Question: This is my 'index.jsp' :
'''
<!DOCTYPE html>
<html>
<head><title>Bank application</title>
<link rel="stylesheet"
href="./css/styles.css"
type="text/css"/>
</head>
<body>
<table class="title">
<tr><th>Bank application</th></tr>
</table>
<br/>
<fieldset>
<legend>Bank Account Balance</legend>
<form action="show-balance">
Customer ID (id001, id002, id003):
<input type="text" name="customerId"/><br/>
<input type="submit" value="Show Balance"/>
</form>
</fieldset>
<br/>
<fieldset>
<legend>Random Number</legend>
<form action="random-number">
Range: <input type="text" name="range"><br/>
<input type="submit" value="Show Number">
</form>
</fieldset>
<br/>
<fieldset>
<legend>Registration</legend>
<form action="register">
First name: <input type="text" name="firstName"><br>
Last name: <input type="text" name="lastName"><br>
<input type="submit" value="Register">
</form>
</fieldset>
<br/>
<fieldset>
<legend>Prime Number</legend>
<form action="find-prime">
Length: <input type="text" name="primeLength"><br>
<input type="submit" value="Calculate Prime">
</form>
</fieldset>
<br/><br/><br/><br/><br/><br/>
</body></html>
'''
It looks something like this :

But when I try to do some modifications to 'index.jsp' , for example let's take the last 'legend':
'''
<br/>
<fieldset>
<legend>Prime QQQQQQQQQQQQQQQQQQQQQQQ Number</legend>
<form action="find-prime QQQQQQQQQQQQQQQQQQQQQQQ ">
Length: <input type="text" name="primeLength"><br>
<input type="suQQQQQQQQQQQQQQQQQQQQQQQ bmit" value="Calculate PrimQQQQQQQQQQQQQQQQQQQQQQQ e">
</form>
</fieldset>
'''
I still get the same page .
What's wrong with it ? any idea what am I doing wrong ?
Thanks
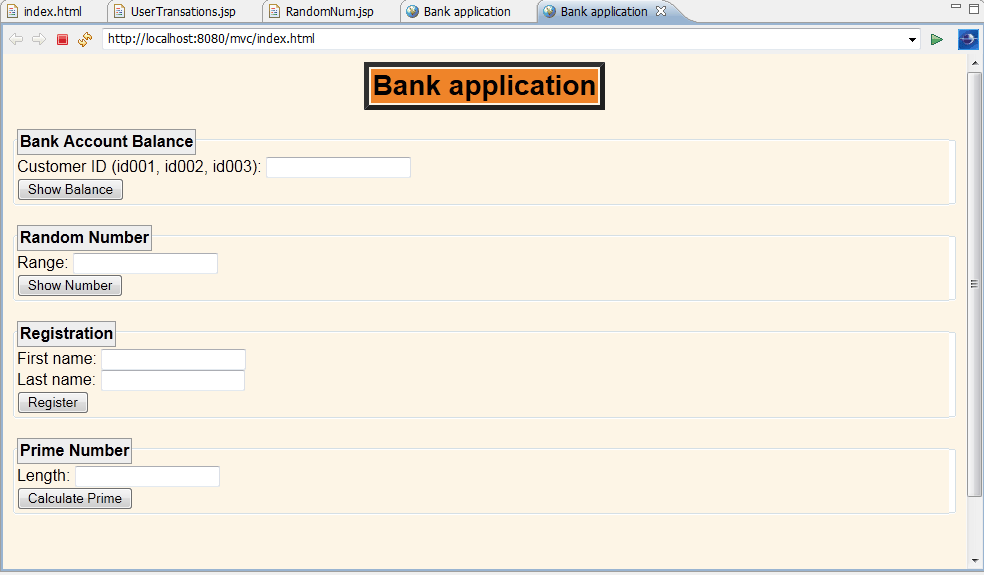
Answer: This will work:
'''
1. Stop the web/app server.
2. Delete the app/war from the webapps dir
3. Start web/app server.
4. Re-deploy your app/war file.
'''